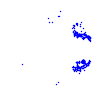
Particle: electron